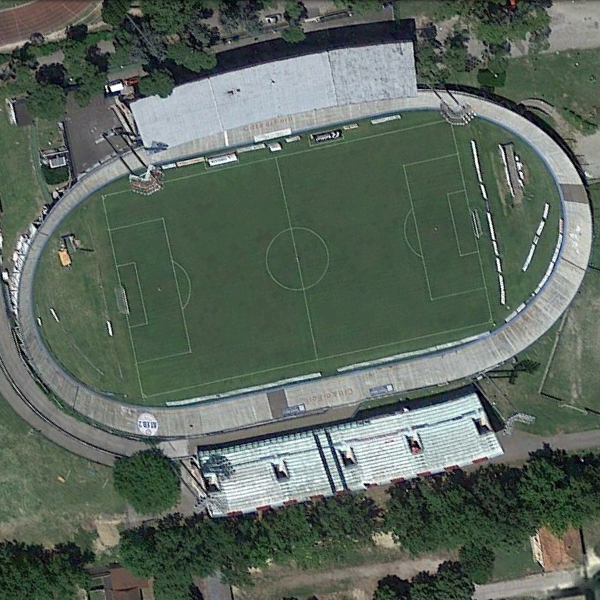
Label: Stadium